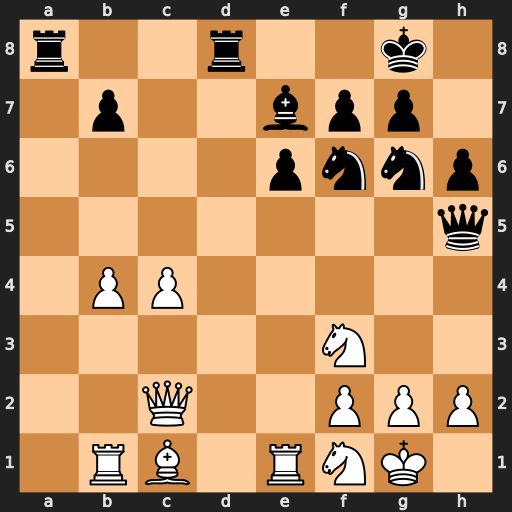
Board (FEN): r2r2k1/1p2bpp1/4pnnp/7q/1PP5/5N2/2Q2PPP/1RB1RNK1
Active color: w
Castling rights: -
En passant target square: -
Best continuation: Ng3 Qxf3 gxf3